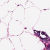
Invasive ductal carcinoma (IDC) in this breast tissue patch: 0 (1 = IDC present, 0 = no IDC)